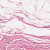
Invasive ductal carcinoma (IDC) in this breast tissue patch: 0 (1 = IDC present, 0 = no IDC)